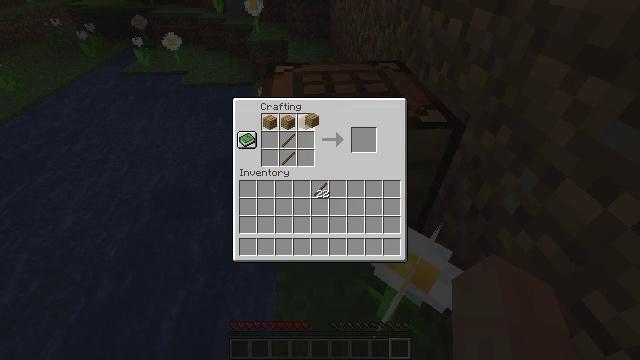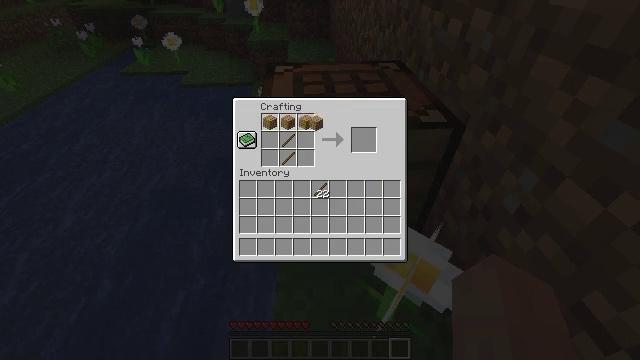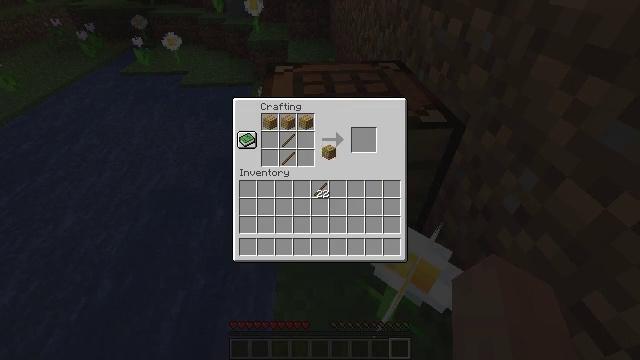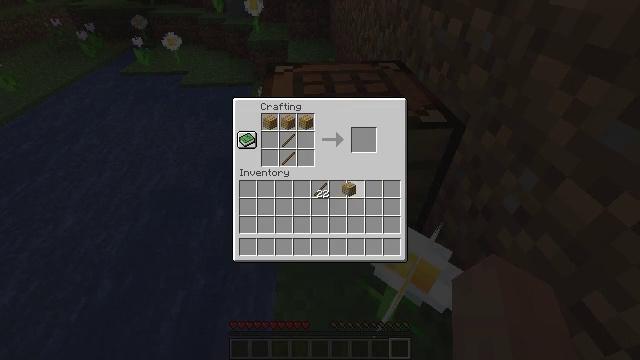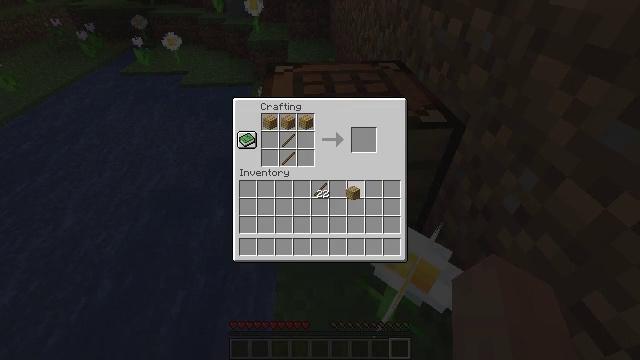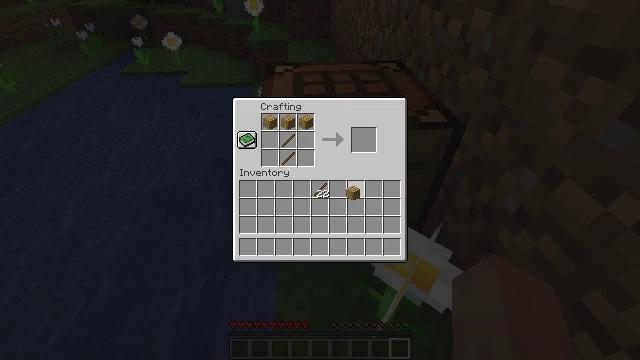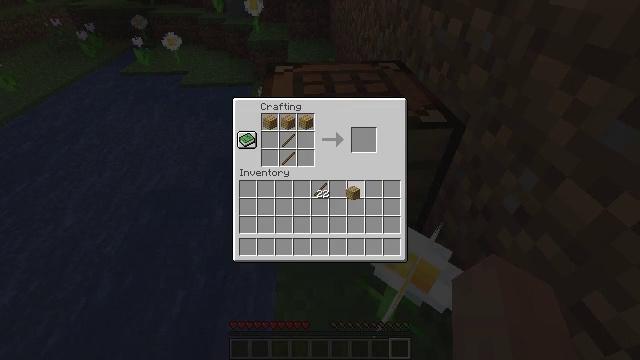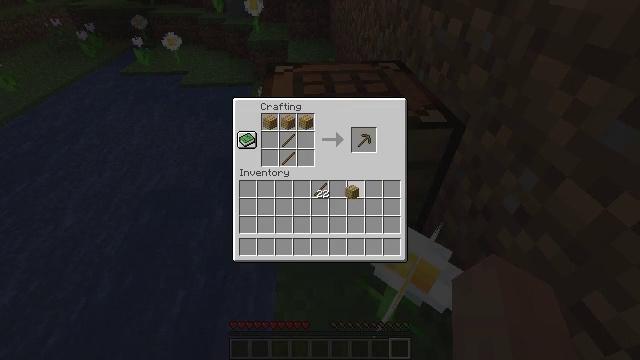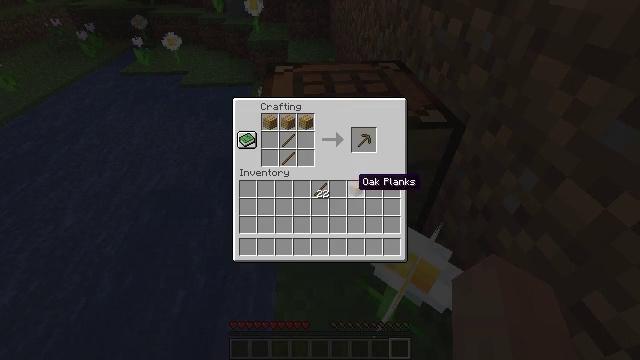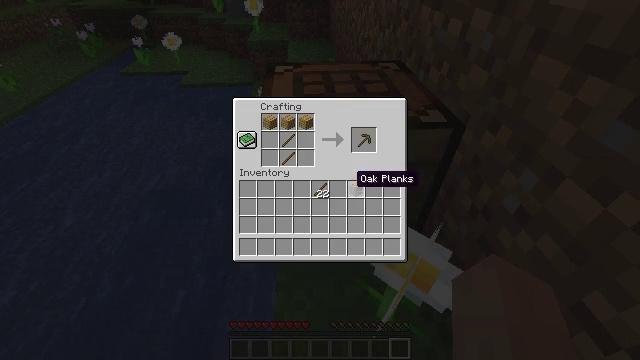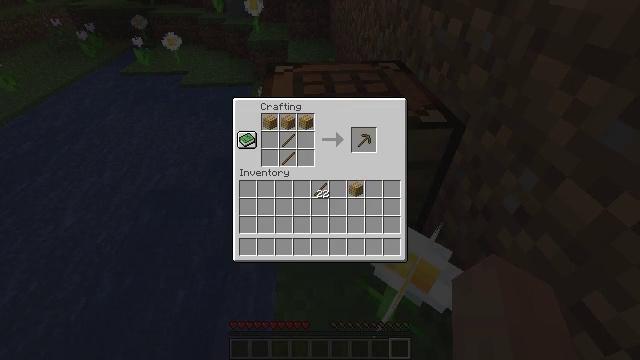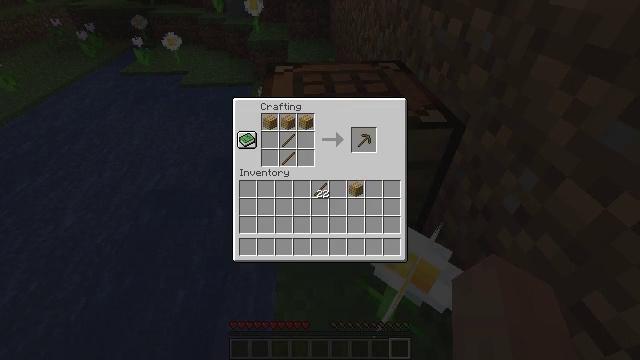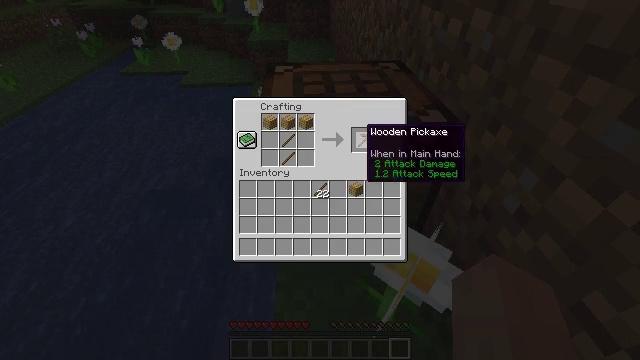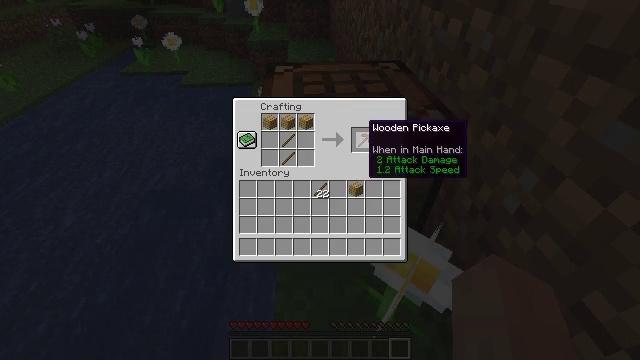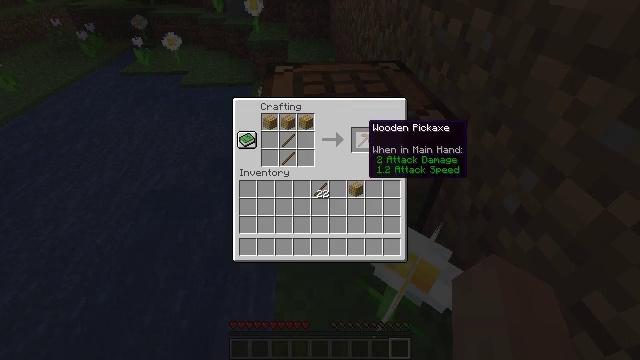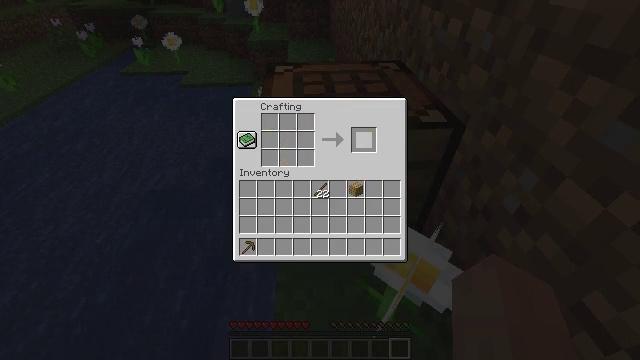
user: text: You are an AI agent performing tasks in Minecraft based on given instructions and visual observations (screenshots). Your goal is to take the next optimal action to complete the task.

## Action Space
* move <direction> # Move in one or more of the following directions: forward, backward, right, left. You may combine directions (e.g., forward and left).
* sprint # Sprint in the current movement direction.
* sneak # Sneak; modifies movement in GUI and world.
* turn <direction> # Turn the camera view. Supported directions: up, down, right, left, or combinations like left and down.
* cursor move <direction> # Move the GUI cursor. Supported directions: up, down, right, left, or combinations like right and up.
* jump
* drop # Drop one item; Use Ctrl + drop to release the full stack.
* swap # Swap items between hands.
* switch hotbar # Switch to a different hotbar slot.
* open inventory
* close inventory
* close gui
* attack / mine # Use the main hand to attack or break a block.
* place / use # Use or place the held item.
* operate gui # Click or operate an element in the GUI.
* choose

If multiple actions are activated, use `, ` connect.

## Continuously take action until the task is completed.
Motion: motion action
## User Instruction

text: Use sticks and wooden planks to craft a wooden pickaxe.
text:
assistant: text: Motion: choose
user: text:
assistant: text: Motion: cursor move right and down
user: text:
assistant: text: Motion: cursor move right and down
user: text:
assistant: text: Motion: no_op
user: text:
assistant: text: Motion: operate gui
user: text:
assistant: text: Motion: operate gui
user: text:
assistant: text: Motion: operate gui
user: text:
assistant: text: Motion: no_op
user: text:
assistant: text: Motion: no_op
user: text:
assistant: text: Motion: cursor move up
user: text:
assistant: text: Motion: cursor move up
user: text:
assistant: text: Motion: cursor move up
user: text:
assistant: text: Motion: no_op
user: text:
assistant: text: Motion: no_op
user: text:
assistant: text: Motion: switch to hotbar 1
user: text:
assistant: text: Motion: switch to hotbar 1
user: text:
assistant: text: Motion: switch to hotbar 1
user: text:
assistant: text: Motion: no_op
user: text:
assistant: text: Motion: no_op
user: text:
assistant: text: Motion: close gui